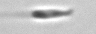
Label: flagellate_morphotype3